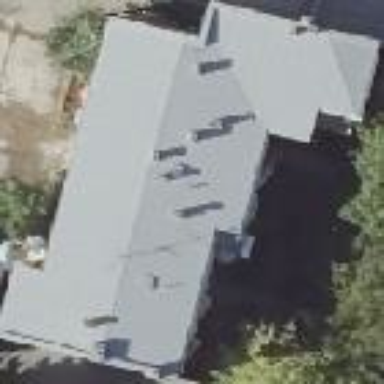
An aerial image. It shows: Residential building with gabled roof. The building is colored white.